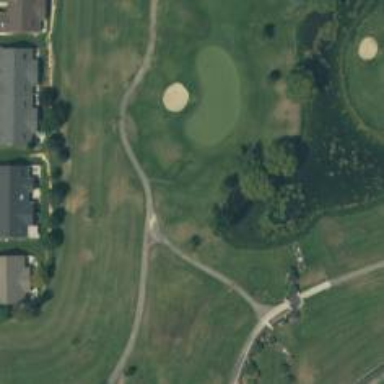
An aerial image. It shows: Path designated for golf carts.